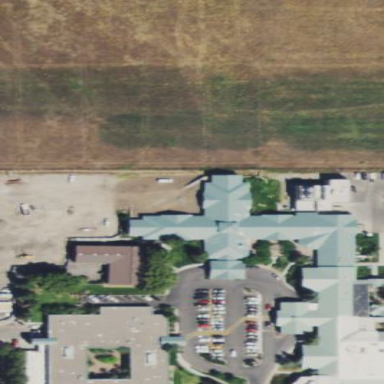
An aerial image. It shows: Hospital providing healthcare services.